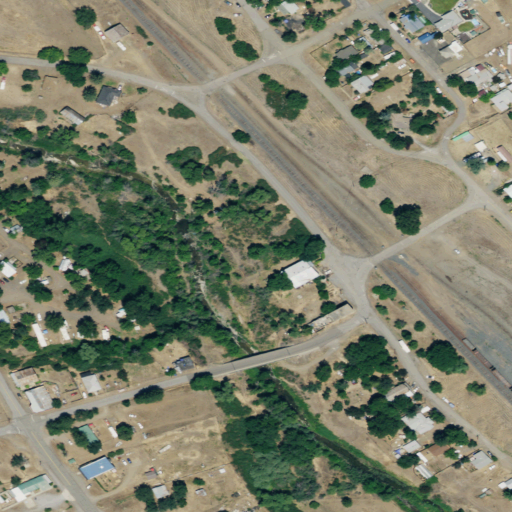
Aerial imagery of valley in California named Rancheria Gulch containing low intensity development, shrub, open development, grassland, pasture, medium intensity development, woody wetlands, herbaceous wetlands, and high intensity development